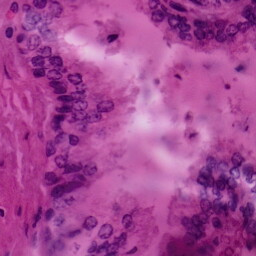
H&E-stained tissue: Prostate